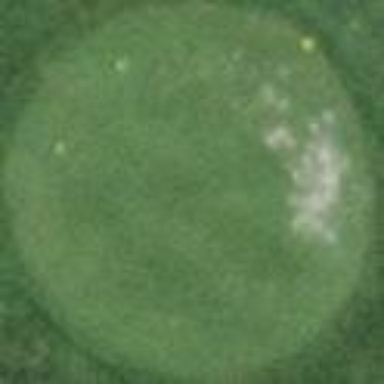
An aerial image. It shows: Grassy area designated as golf tee.